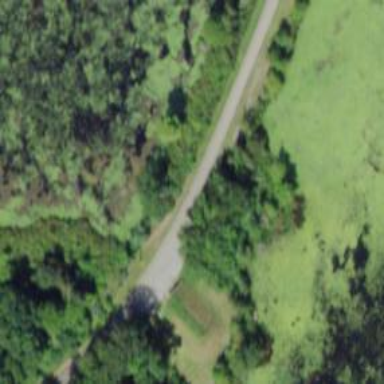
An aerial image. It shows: Residential road with bridge and embankment.